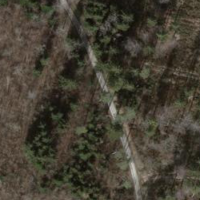
EUNIS habitat code: 43
Species observed at this site:
Cirsium palustre
Angelica sylvestris
Lamium maculatum
Lathyrus pratensis